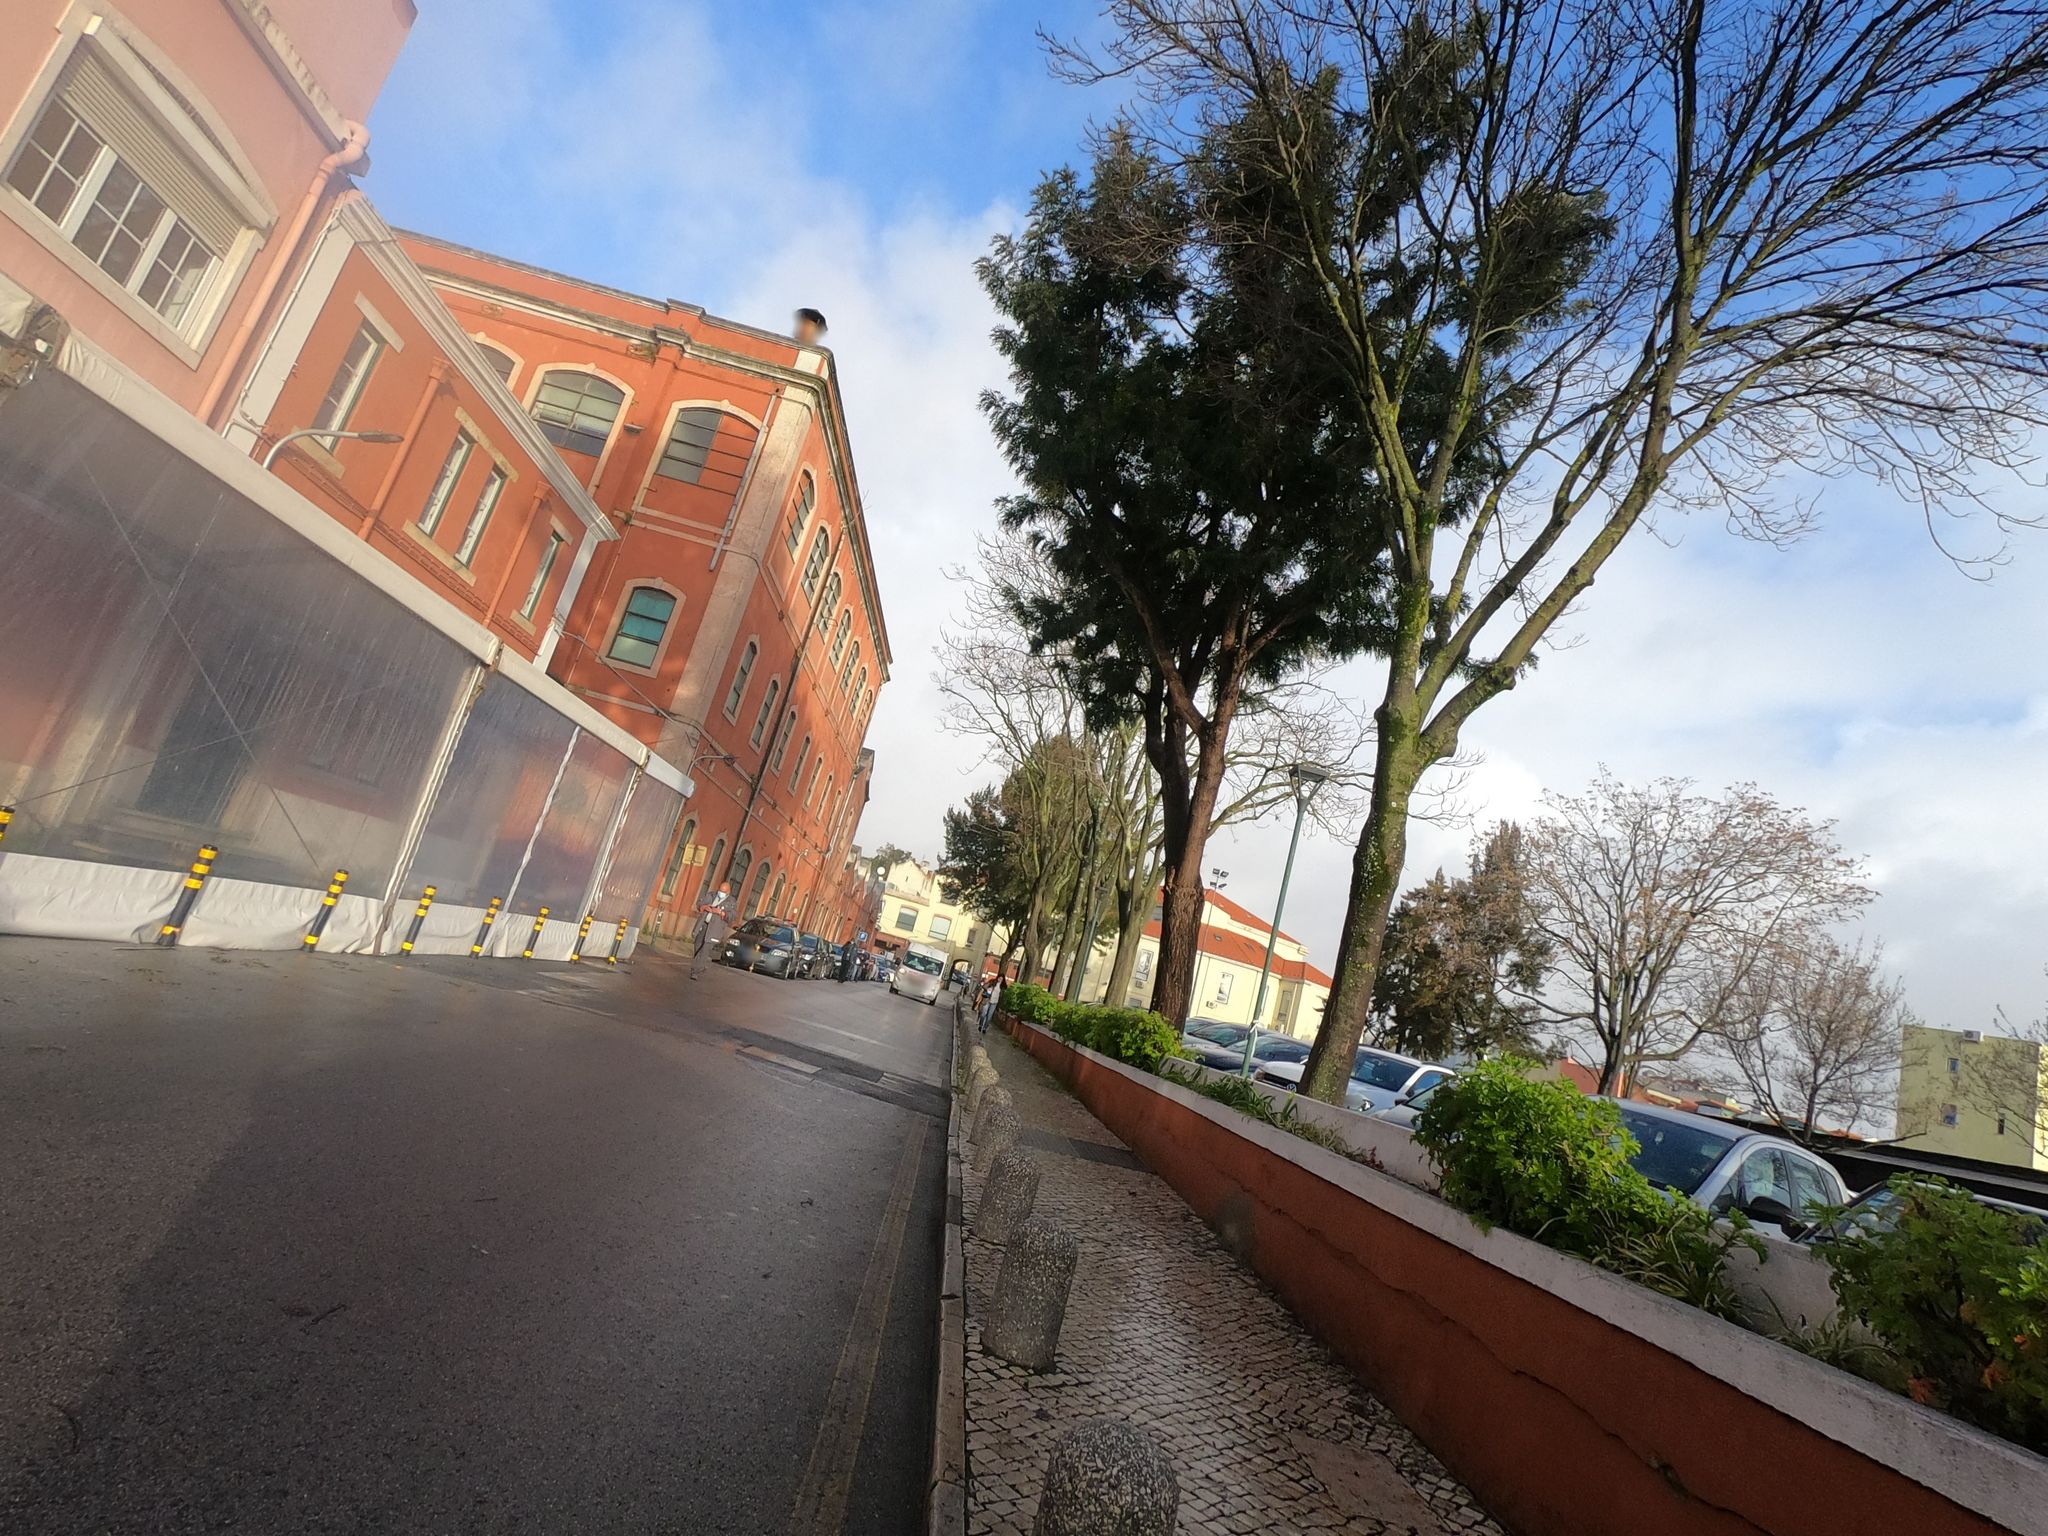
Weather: cloudy
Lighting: day
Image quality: good
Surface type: cycling surface
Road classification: service
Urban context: urban centre
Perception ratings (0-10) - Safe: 4.38, Lively: 6.28, Beautiful: 4.72, Boring: 3.4, Depressing: 3.24, Wealthy: 8.13